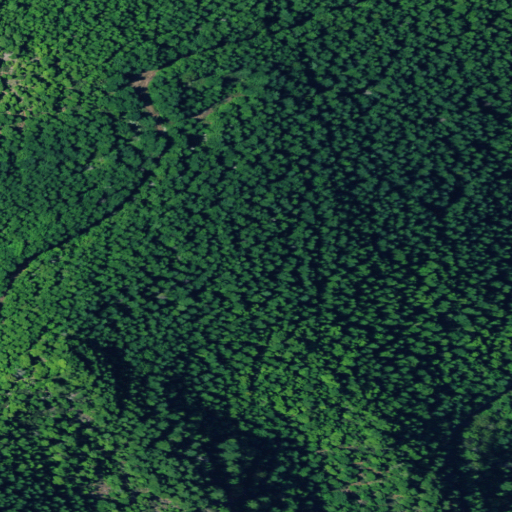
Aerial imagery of mountain in Oregon named Scorpion Butte containing only evergreen forest